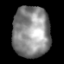
Tissue: lung
Cell type: Endothelial cells
Senescence score: 0.5911
Nuclear area (px): 1871
Mean DAPI intensity: 138.687